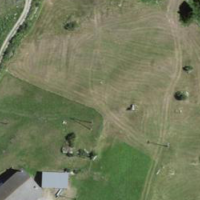
EUNIS habitat code: 26
Species observed at this site:
Corvus corone
Gypaetus barbatus
Chloris chloris
Pyrrhula pyrrhula
Turdus viscivorus
Fringilla coelebs
Parus major
Pica pica
Certhia familiaris
Nucifraga caryocatactes
Garrulus glandarius
Falco tinnunculus
Pyrrhocorax graculus
Aquila chrysaetos
Corvus corax